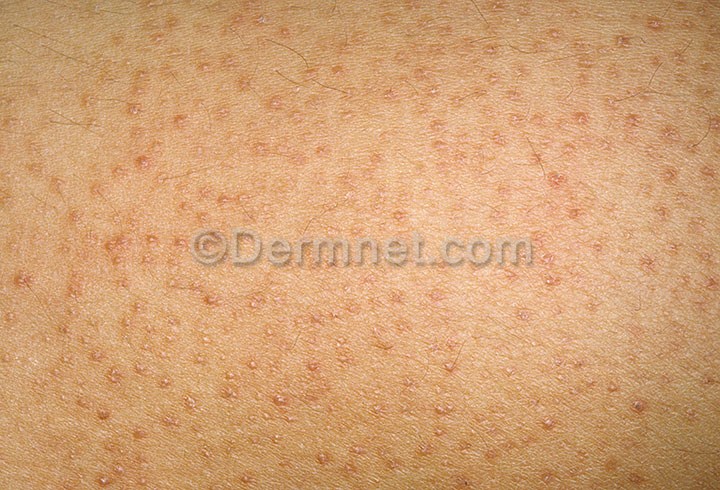
Disease: Atopic Dermatitis Photos